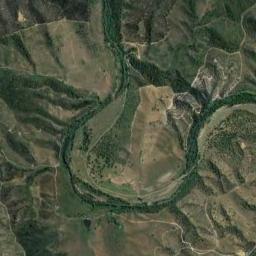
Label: river